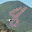
Label: 8